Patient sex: F
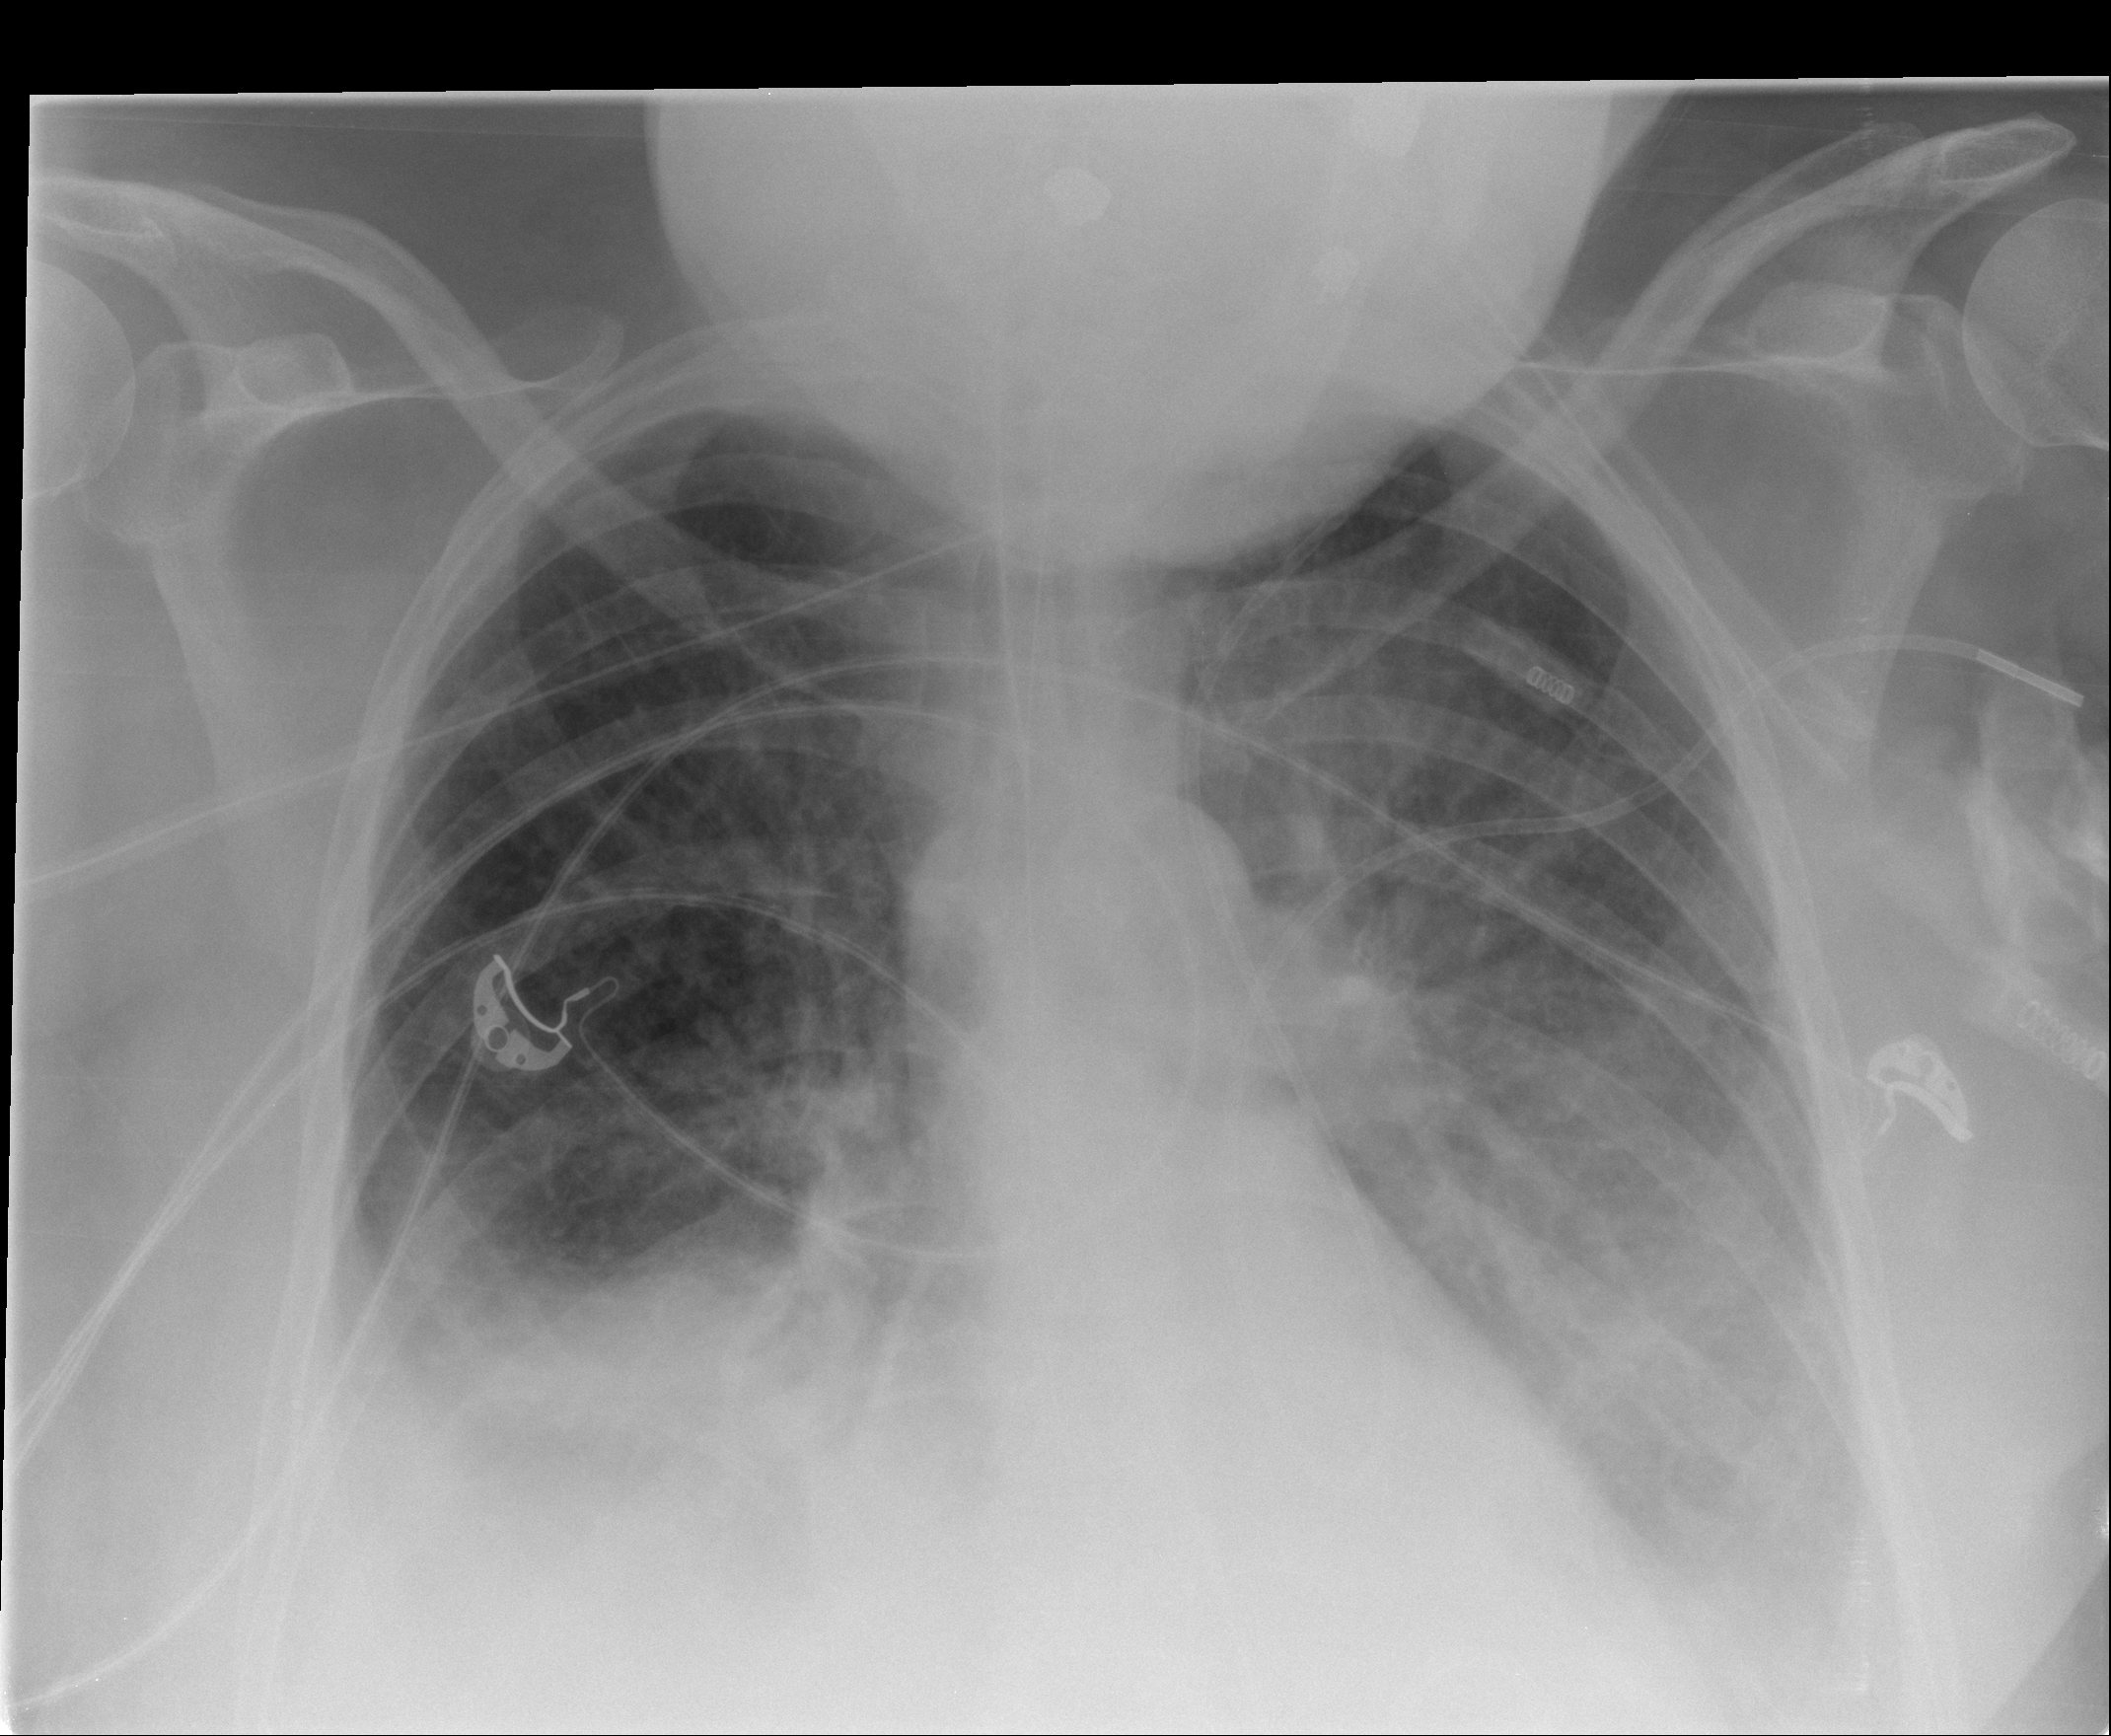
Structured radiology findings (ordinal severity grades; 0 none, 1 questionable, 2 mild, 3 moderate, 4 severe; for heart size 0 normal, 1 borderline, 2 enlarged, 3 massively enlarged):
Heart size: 0
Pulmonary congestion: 2
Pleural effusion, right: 2
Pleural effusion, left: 2
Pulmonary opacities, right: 2
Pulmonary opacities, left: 2
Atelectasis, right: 2
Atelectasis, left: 2